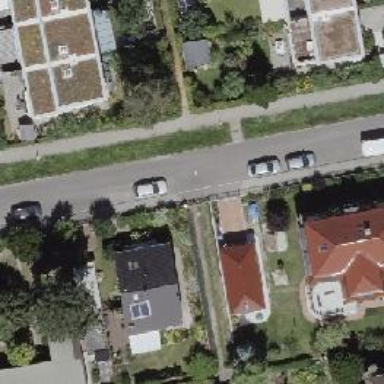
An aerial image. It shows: Compacted footway.